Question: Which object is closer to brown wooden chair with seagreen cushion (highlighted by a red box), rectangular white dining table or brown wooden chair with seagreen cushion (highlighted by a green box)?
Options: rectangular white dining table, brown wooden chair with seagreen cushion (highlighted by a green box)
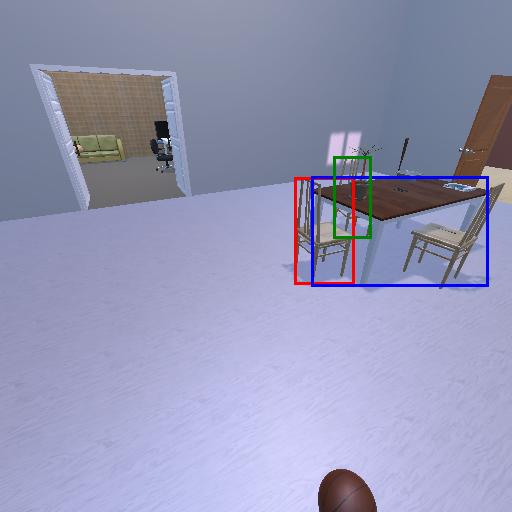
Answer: rectangular white dining table